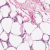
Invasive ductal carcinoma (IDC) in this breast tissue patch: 0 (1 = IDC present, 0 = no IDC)